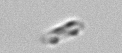
Label: Cerataulina_pelagica